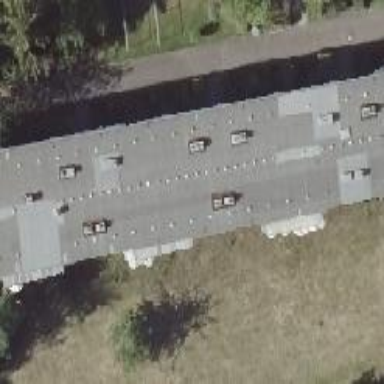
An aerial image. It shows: Building with apartments and flat roof.